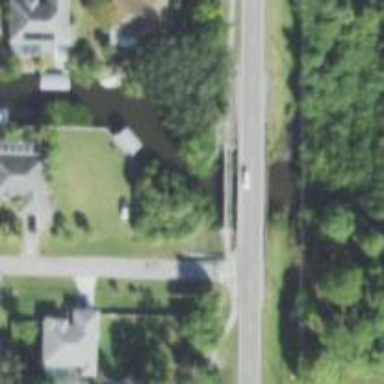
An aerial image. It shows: Tertiary road with asphalt surface on bridge. There is sidewalk on the left side.